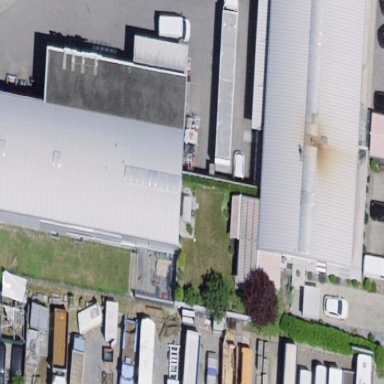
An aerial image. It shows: Commercial building.